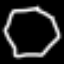
Label: octagon